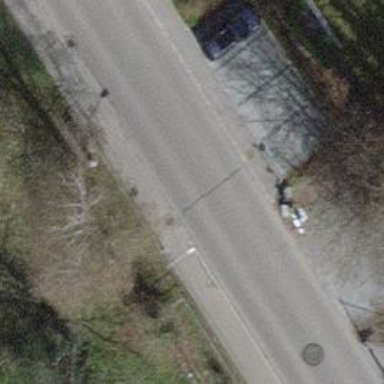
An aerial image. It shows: Unmarked road crossing.